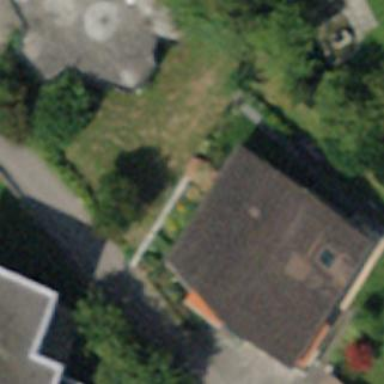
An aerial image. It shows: Residential building.